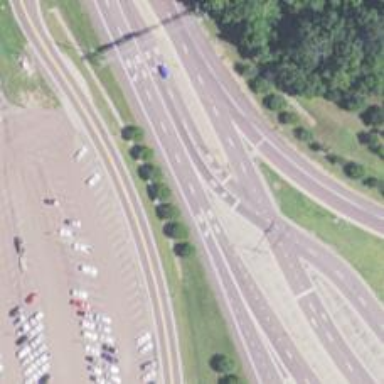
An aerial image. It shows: Trunk highway with expressway features.